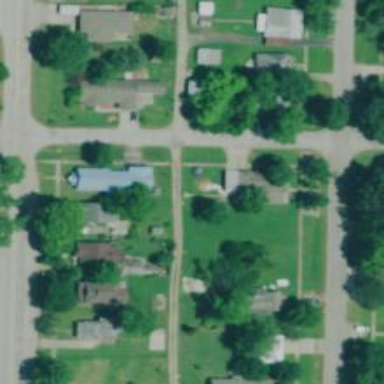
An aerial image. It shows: Alley classified as service road.